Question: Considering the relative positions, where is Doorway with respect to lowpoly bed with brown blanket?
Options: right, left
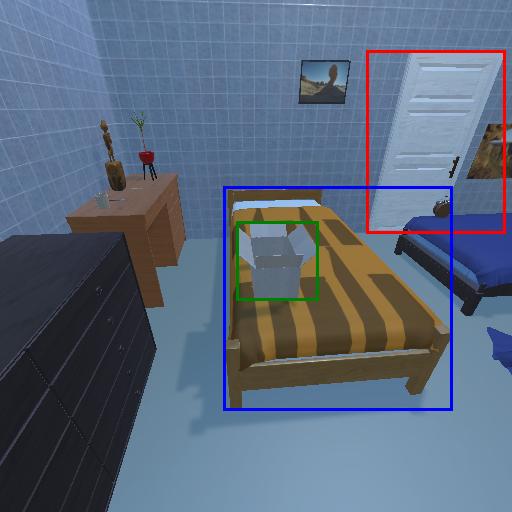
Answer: right